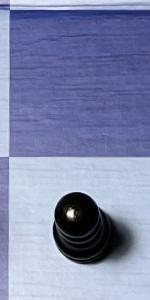
Label: Pawn_Black